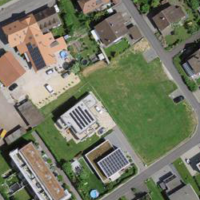
EUNIS habitat code: 52
Species observed at this site:
Grus grus